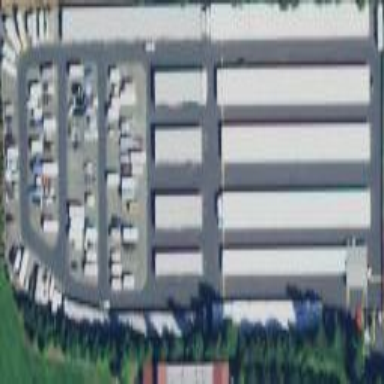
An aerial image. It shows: Storage rental shop.